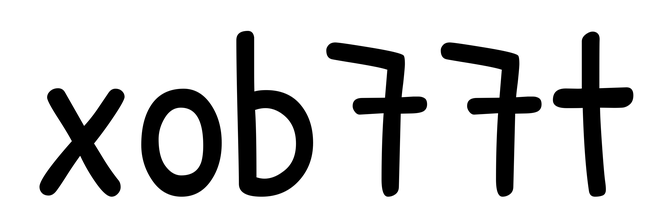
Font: PatrickHand-Regular